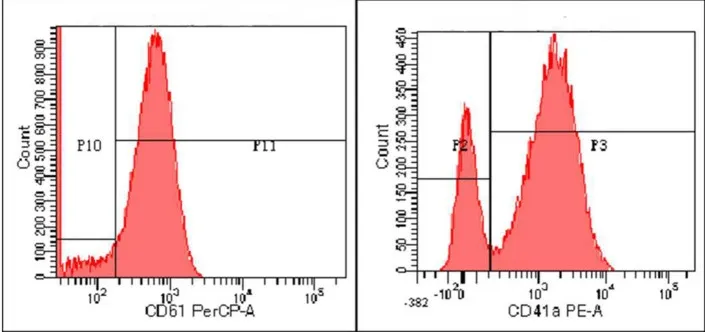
The expression of CD61 and CD41a after transplantation detected by flow cytometry.
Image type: pathology (immunostaining)